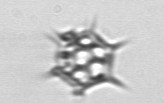
Label: Dictyocha